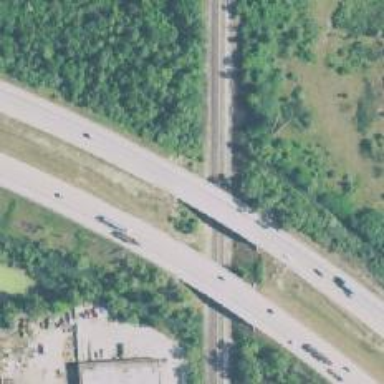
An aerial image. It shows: Bridge.